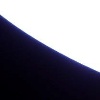
Label: space